Question: I have a problem on searching value on a merged cell. Row 9 and Row 10 are merged marked as the grey ones. Now, I want to search a text "TOTAL" and go to its lastrow value which is "2812". Is there a any way to do that without unmerging the cells? Also, the word "TOTAL" is not unique. There's also "TOTAL" on the other 20th column but I want to select the first column who have the word.

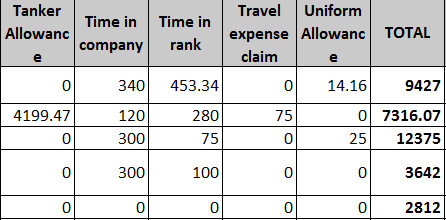
Answer: Below assumes headings are in row 1 of the activesheet
'''
Sub t()
Dim rng As Range
With ActiveSheet
Set rng = .Range("A9:" & .Range("ZZ9").End(xlToRight).Address)
col = Application.WorksheetFunction.Match("TOTAL", rng, 0)
lastrow = .Cells(<PHONE>, col).End(xlUp).Row
Debug.Print Cells(lastrow, col).Value
End With
End Sub
'''
To find a second occurrence, replicate the code and change the start range from "A9" to .Cells(9, col + 1).Address this will start the new range on the next column
'''
Sub t()
Dim rng As Range
With ActiveSheet
Set rng = .Range("A9:" & .Range("ZZ9").End(xlToRight).Address)
col = Application.WorksheetFunction.Match("TOTAL", rng, 0)
lastrow = .Cells(<PHONE>, col).End(xlUp).Row
Debug.Print Cells(lastrow, col).Value
Set rng = .Range(.Cells(9, col + 1).Address & ":" & .Range("ZZ9").End(xlToRight).Address)
col2 = Application.WorksheetFunction.Match("TOTAL", rng, 0)
Debug.Print Cells(lastrow, col + col2).Value
End With
End Sub
'''